Question: I write in java and try using DDD.
1. I have domain model with interface for repository, repository has interface where is implemented in infrastructure layer (IoC).
2. I would like that only aggregation roots class and interfaces had package scope public. Entity, domain service, VO should had package scope private.
App schema (Interfaces is controllers, GUI etc.)
My question is:
- -
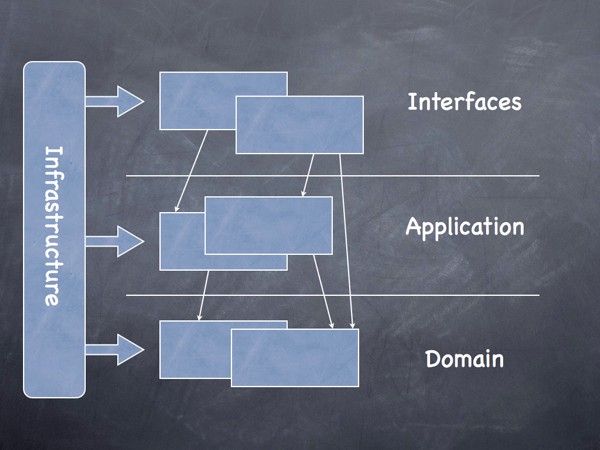
Answer: > How save data to database from aggregation root without getters. I would like have only >clean buissnes behavior. Maybe my aggregation root should create DTO object?(but is smell)
May be you are looking for ports-and-adapters architecture pattern.
Usual approach - place business and infrastratucture code in but in
You even can make your AR non-public without public getters/setters.
Example:
<URL>
look at
in description - ProductDemand and DailyDemand not public, placed in module at package
Now look at package in module and you will see infrastructure implemmentation